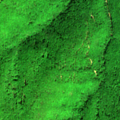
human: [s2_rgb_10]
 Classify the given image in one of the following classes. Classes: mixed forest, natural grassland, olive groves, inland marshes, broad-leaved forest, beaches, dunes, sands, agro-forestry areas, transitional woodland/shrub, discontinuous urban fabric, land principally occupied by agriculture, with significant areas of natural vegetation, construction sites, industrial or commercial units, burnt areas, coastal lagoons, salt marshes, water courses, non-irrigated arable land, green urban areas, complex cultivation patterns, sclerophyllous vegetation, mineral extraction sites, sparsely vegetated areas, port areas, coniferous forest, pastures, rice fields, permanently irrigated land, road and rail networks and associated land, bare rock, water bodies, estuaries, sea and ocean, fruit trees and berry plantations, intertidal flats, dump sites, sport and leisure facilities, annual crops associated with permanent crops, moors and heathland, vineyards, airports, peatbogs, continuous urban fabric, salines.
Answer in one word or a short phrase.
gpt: broad-leaved forest